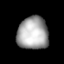
Tissue: lung
Cell type: T cells
Senescence score: 0.2328
Nuclear area (px): 998
Mean DAPI intensity: 164.82